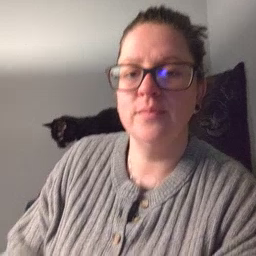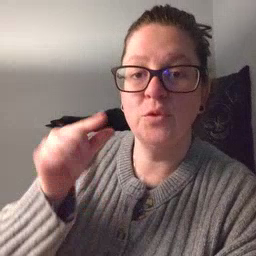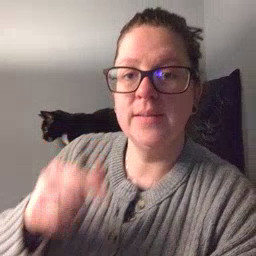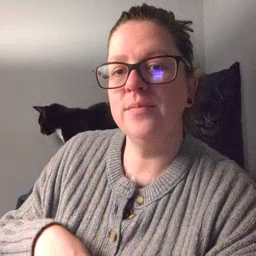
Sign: green